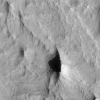
Atmospheric dust classification: not_dusty